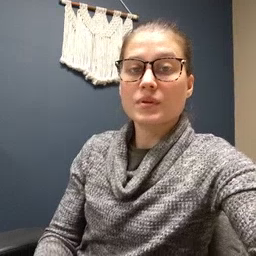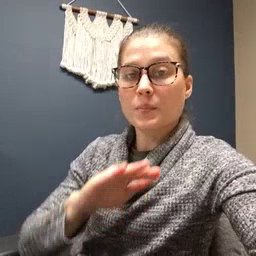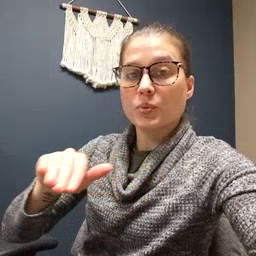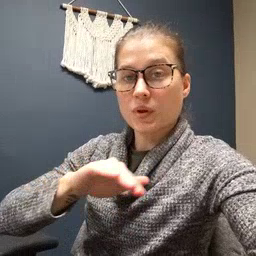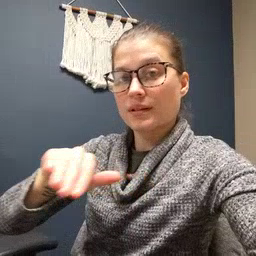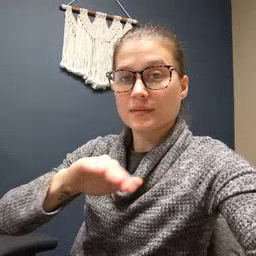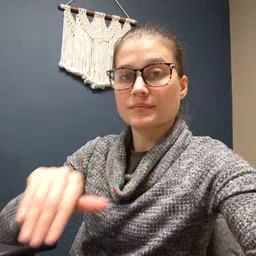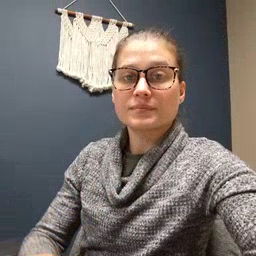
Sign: pool